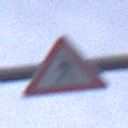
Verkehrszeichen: FussgaengerRechts
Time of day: SunriseSunset
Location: Outdoor (Urban)
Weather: PartlyCloudy
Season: NotSpecified
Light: Natural